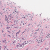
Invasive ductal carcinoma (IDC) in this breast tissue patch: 1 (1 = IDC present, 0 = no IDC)